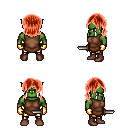
a pixel art fantasy rpg character, male body template, orc, green skin, brown tunic, gold greaves, red long bangs hairstyle, gold gloves, brown shoes, dagger, four views (front, back, left, right), 2x2 character sprite sheet, small pixel art, hard edges, no anti-aliasing